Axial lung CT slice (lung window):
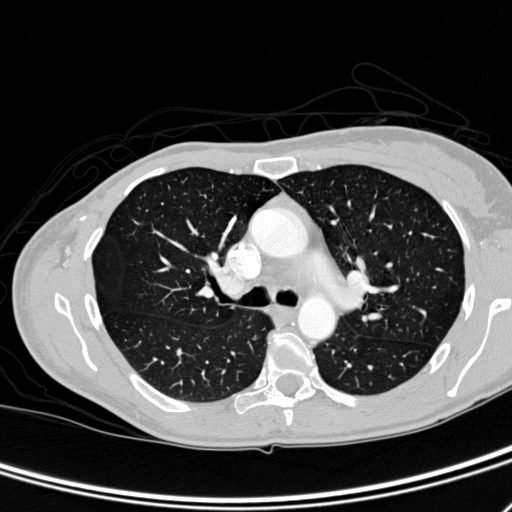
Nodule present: no